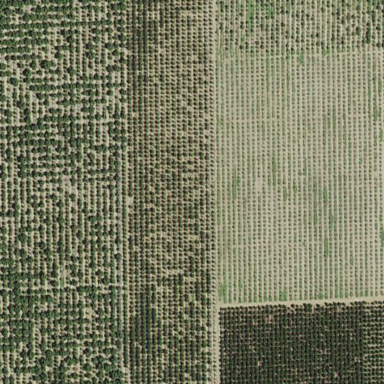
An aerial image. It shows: Orchard.